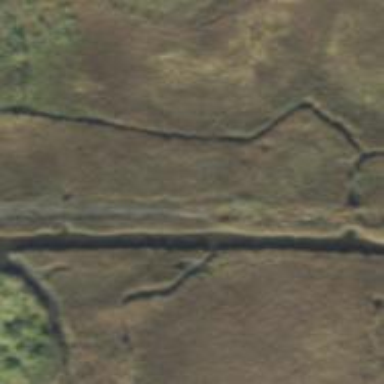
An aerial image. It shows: Abandoned railway.